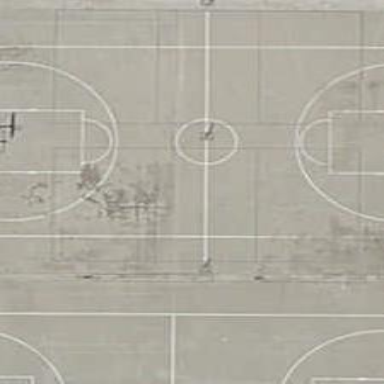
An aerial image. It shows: Basketball court located in leisure land pitch.